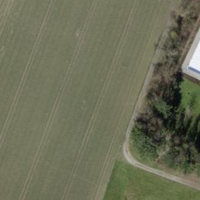
EUNIS habitat code: 52
Species observed at this site:
Juglans regia